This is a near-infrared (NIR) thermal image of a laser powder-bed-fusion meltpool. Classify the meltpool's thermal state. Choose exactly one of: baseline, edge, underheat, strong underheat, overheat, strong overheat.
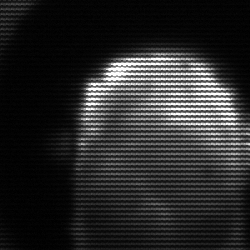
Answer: baseline